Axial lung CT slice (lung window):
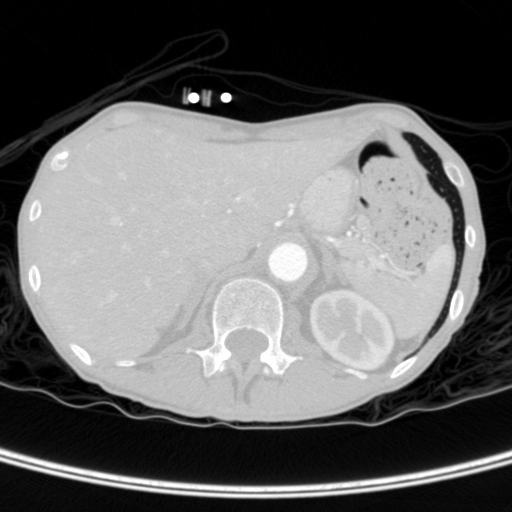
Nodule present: no